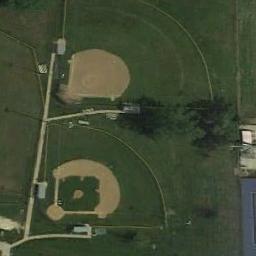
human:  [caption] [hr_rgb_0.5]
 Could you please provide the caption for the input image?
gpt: Two adjacent baseball diamonds on the lawn and some trees beside .

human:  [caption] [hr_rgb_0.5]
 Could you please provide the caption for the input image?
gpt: There are two baseball diamonds in the grass surrounded by the trees and houses .

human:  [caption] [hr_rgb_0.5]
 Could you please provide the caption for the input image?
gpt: There is a trail leading to this baseball field .

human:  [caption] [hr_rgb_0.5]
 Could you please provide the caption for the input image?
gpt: There are two baseball diamonds on the open place .

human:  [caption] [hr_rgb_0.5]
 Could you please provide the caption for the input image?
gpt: A blue house is near the baseball diamond .